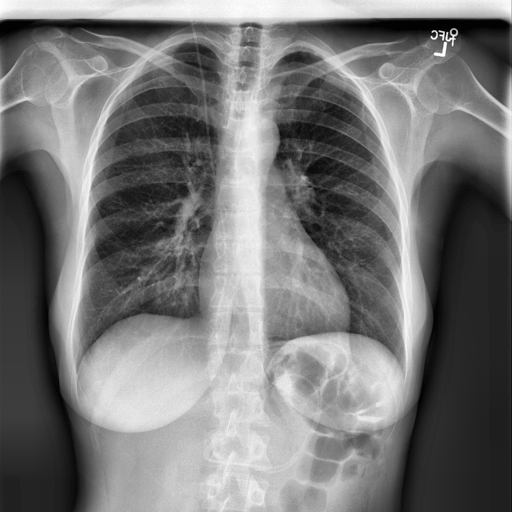
Finding: NORMAL